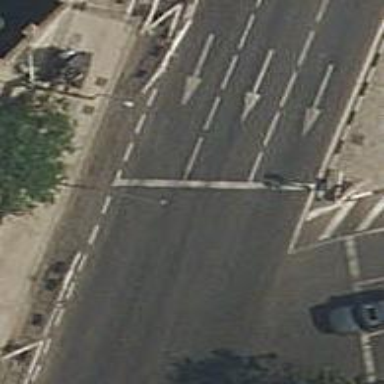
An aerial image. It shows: Road with traffic signals.